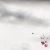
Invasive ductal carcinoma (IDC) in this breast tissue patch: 0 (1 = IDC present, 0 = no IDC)